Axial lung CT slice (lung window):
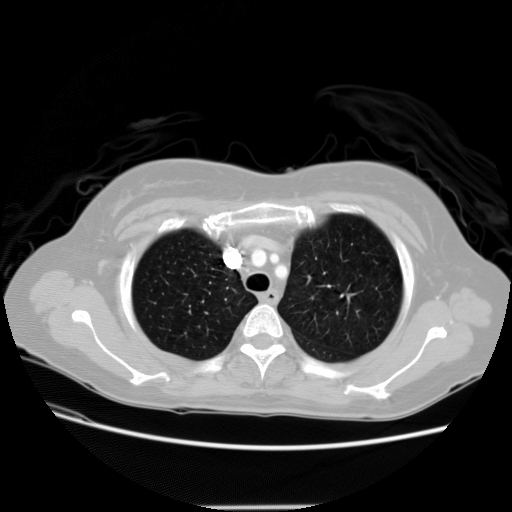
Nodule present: no